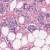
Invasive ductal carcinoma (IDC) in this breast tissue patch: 1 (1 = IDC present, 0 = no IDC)